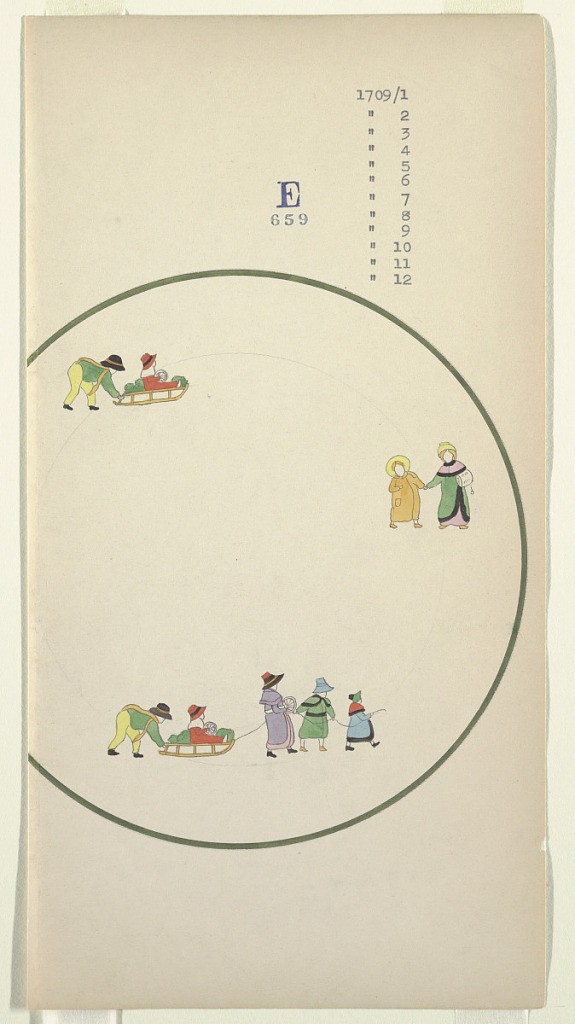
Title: Design for a Plate
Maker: Noritake, Japan and New York, New York, USA
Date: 1880–1910
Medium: Brush and watercolor, pen and black ink, graphite on cream paper
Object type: Drawing
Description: Design for a plate with green rim decorated with figures in winter coats, one is pushing another on a sled while three others hold a rope pulling the sled.